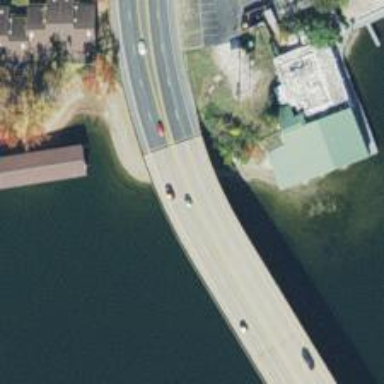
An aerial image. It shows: Beam bridge over trunk highway.